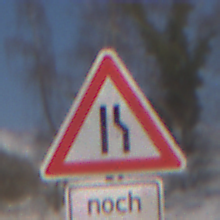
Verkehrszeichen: EinseitigVerengteFahrbahnRechts
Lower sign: LaengeEinerStrecke4
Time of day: MorningAfternoon
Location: Outdoor (Nature)
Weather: PartlyCloudy
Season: Winter
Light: Natural